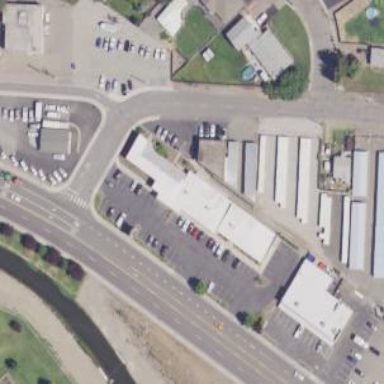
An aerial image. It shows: Retail building.